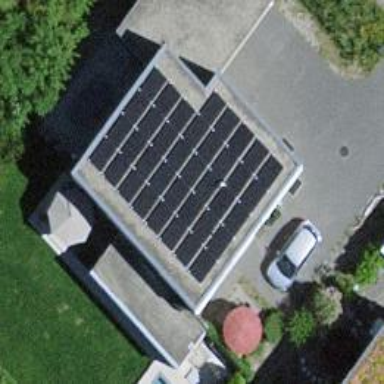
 consisting of solar photovoltaic panels."